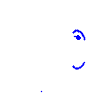
Particle: pion